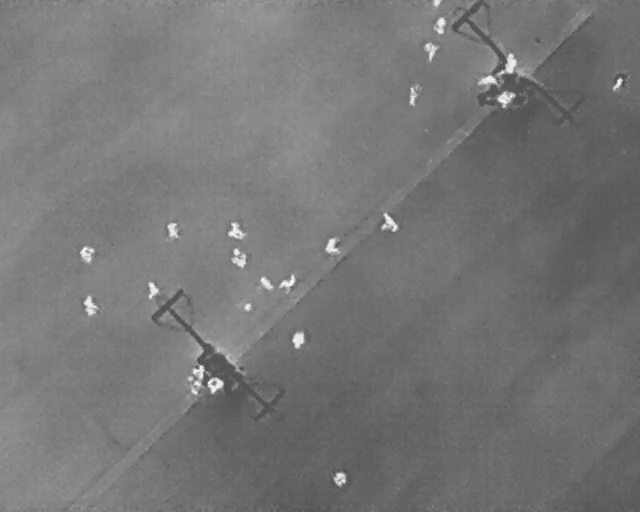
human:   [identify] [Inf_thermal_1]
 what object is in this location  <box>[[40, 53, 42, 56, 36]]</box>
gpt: <ref>1 small person at the center</ref>

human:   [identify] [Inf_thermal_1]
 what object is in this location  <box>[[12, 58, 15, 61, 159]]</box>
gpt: <ref>1 large person at the left</ref>